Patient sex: M
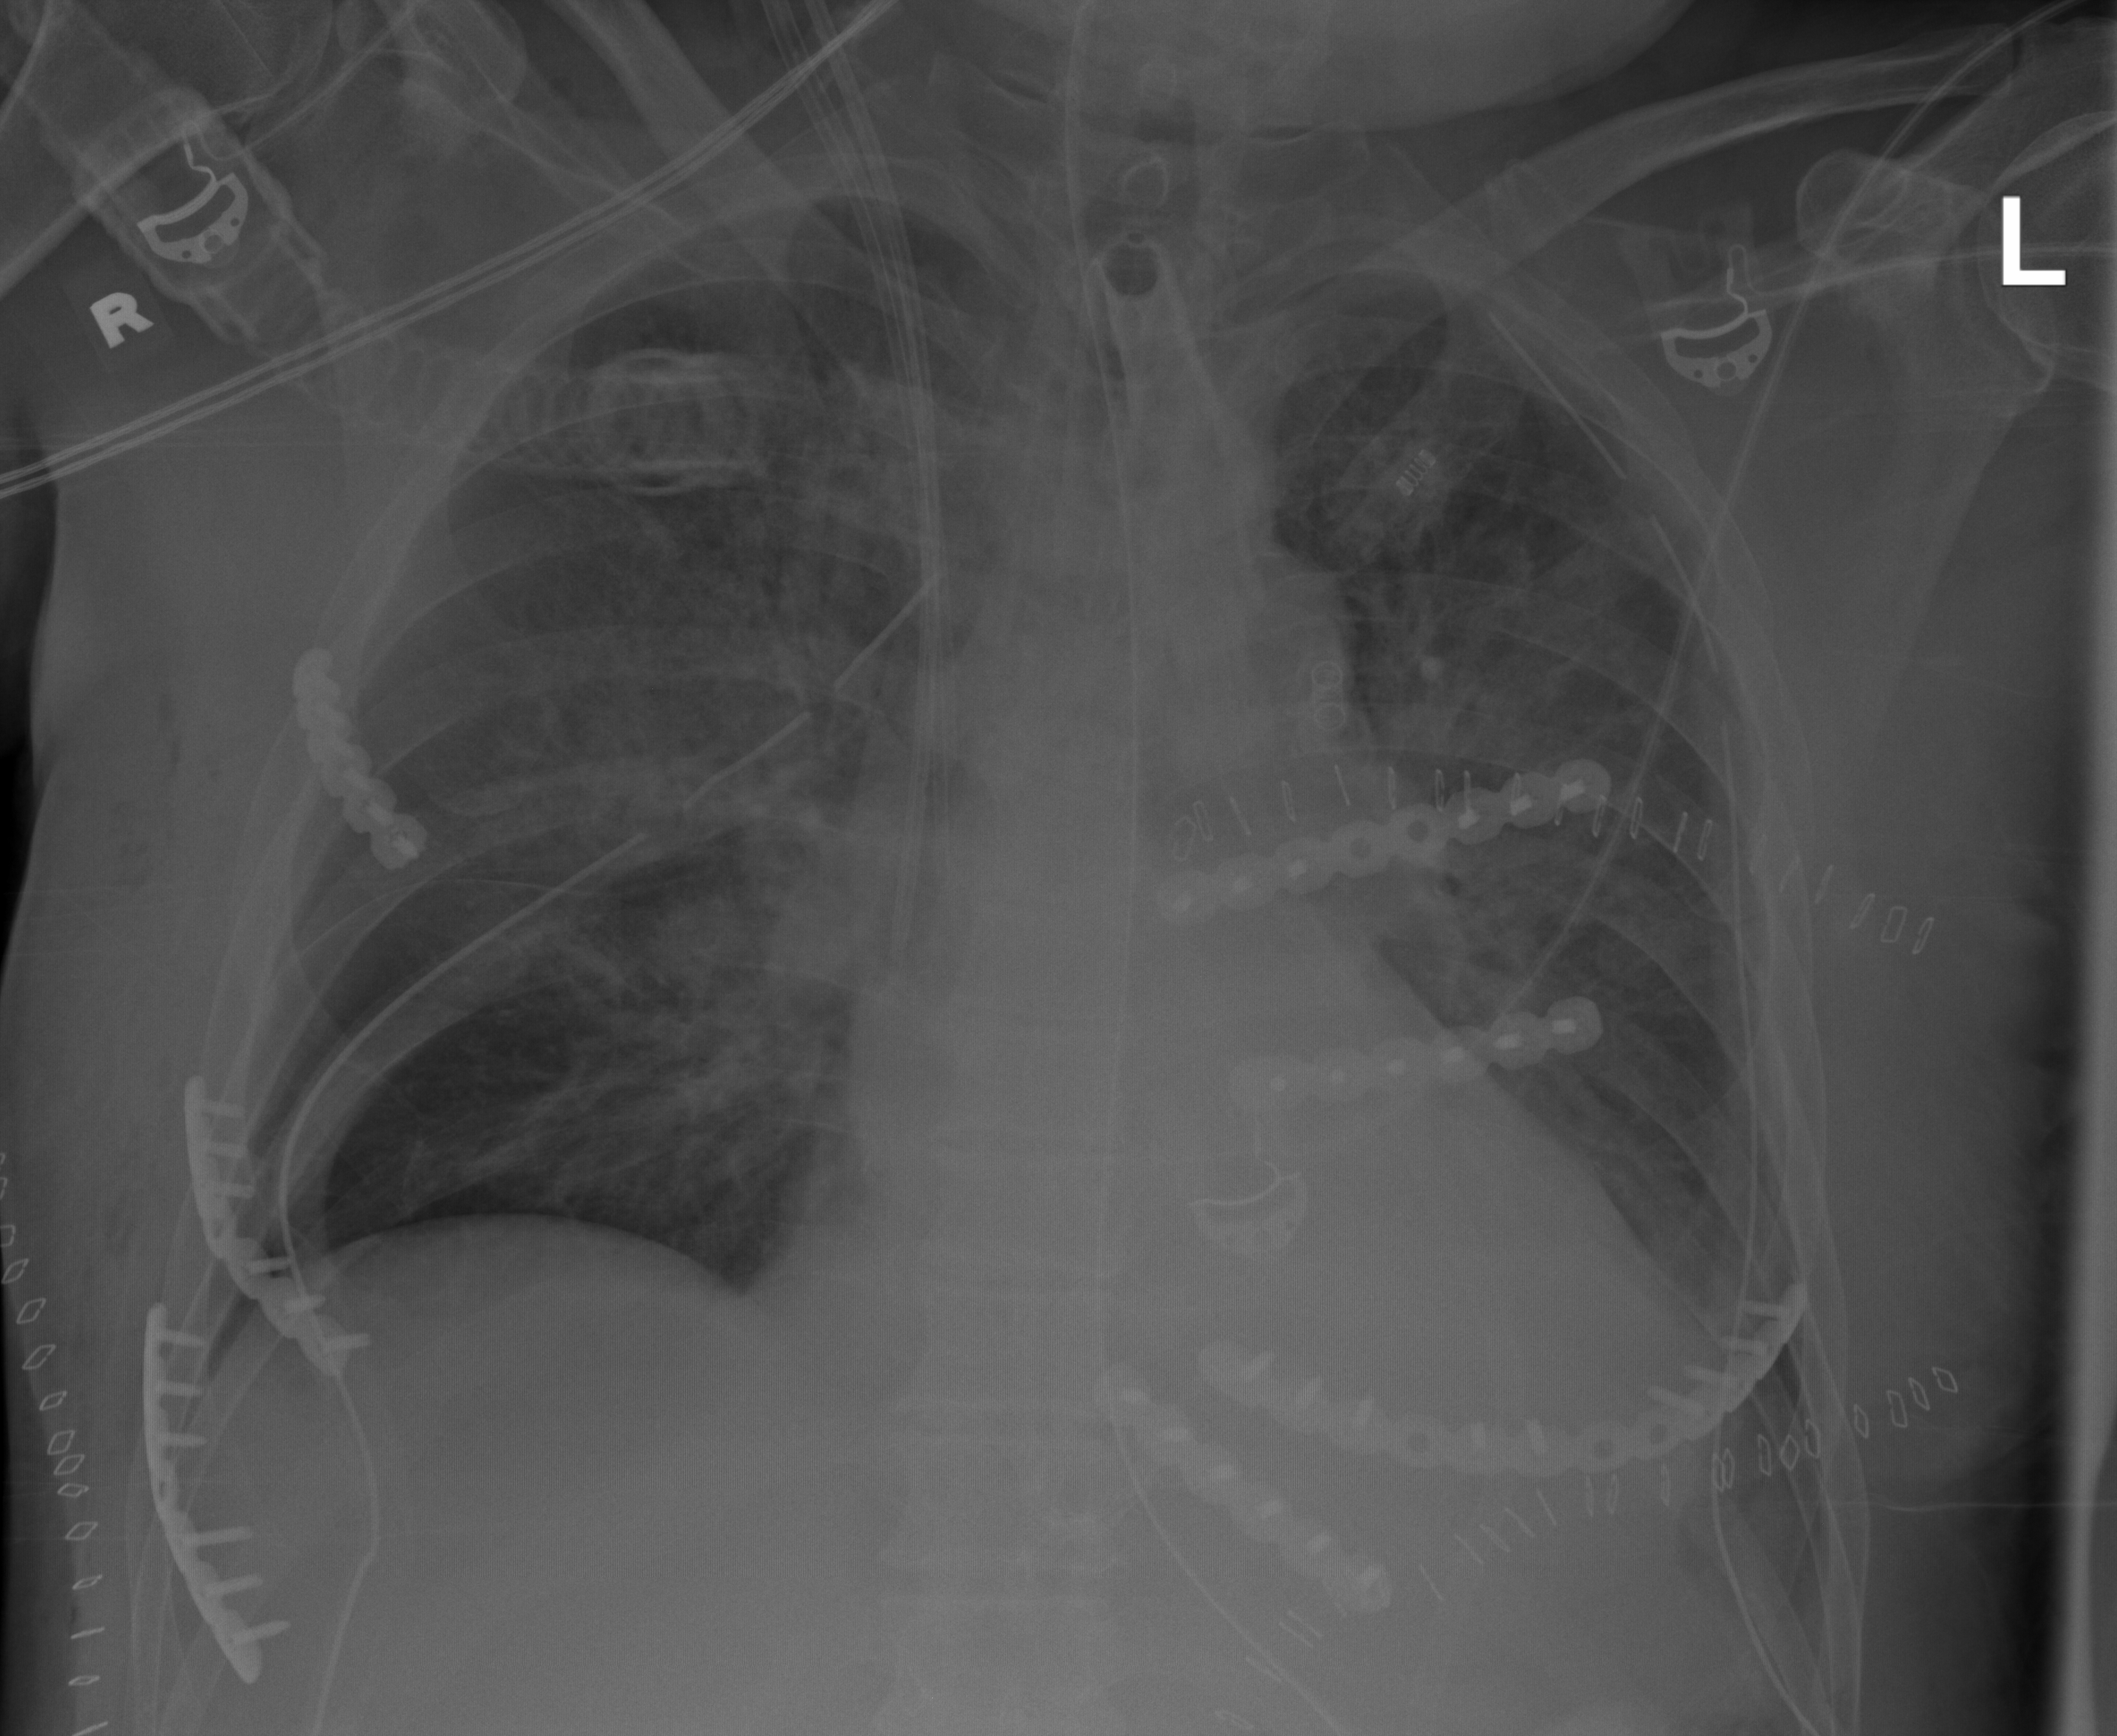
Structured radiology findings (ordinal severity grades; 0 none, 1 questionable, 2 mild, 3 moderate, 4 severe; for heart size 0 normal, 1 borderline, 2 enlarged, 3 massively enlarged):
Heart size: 2
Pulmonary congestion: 3
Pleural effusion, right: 0
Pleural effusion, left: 2
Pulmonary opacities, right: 3
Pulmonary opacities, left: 3
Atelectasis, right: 1
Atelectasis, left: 1